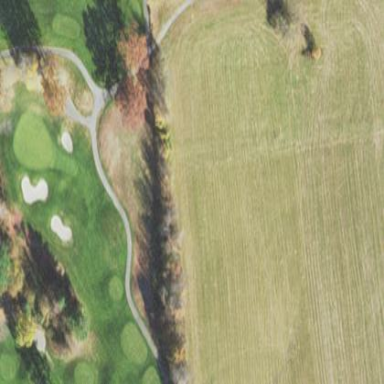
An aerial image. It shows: Golf rough area.